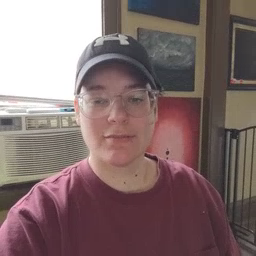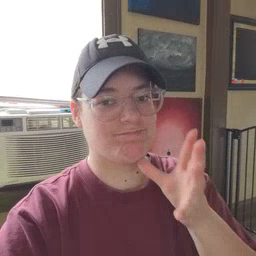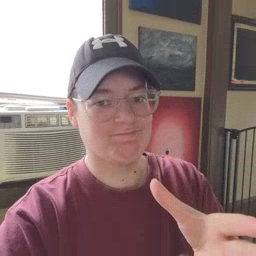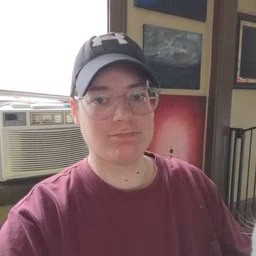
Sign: hate